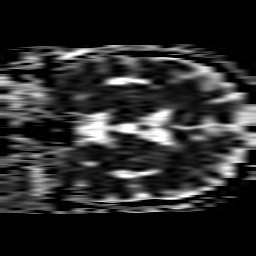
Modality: ADC
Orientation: coronal
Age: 74
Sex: male
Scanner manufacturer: philips
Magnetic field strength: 1.5 T
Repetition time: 4.635 s
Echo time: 0.07843 s